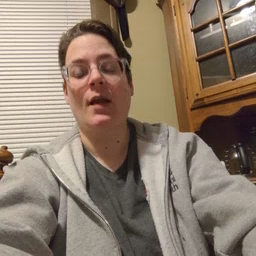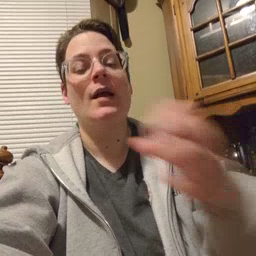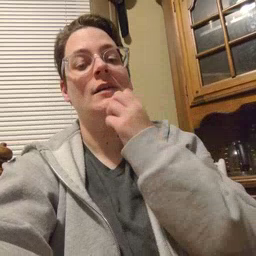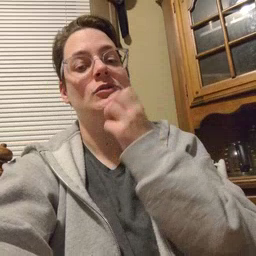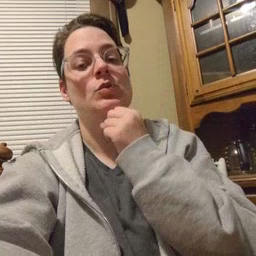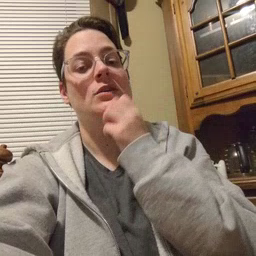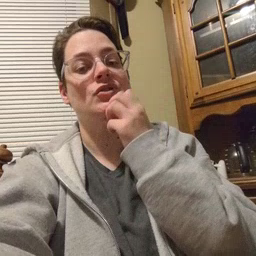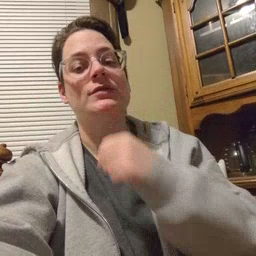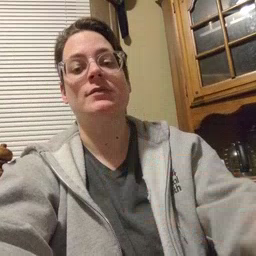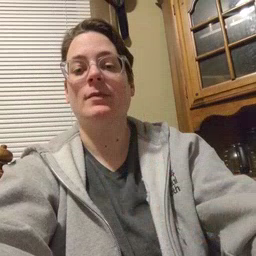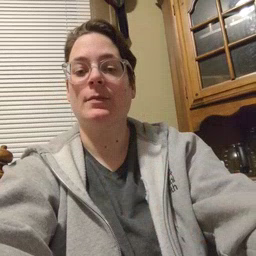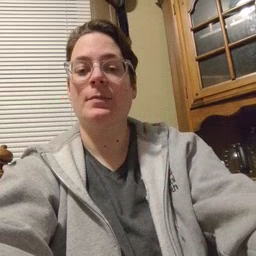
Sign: underwear